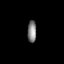
Tissue: prostate
Cell type: T cells
Senescence score: 0.2536
Nuclear area (px): 186
Mean DAPI intensity: 131.968